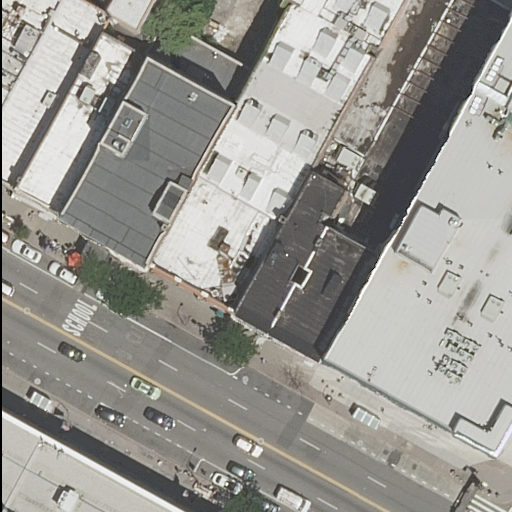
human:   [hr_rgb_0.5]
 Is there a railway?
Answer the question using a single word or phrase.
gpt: no

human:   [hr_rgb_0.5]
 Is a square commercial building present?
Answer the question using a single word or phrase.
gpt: no

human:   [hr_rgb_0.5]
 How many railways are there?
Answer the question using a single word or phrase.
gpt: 0

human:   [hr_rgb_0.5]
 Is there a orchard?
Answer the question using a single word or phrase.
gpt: no

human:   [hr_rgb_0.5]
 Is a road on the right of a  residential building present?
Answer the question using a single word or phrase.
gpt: yes

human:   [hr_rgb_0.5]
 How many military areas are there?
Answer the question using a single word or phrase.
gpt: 0

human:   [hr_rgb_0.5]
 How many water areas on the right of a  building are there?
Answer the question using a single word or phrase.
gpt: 0

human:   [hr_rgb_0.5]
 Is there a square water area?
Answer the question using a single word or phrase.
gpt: no

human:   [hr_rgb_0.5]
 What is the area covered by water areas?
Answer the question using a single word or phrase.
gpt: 0m2

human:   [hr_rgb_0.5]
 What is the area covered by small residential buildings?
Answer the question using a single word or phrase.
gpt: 36m2

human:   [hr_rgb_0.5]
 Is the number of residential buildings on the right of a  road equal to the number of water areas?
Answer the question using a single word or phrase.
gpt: no

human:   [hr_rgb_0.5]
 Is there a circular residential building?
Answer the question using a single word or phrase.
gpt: no

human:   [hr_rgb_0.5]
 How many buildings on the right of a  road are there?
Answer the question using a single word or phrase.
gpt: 7

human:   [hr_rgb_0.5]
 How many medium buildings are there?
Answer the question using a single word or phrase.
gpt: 7

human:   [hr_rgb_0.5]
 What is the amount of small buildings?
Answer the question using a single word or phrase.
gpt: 2

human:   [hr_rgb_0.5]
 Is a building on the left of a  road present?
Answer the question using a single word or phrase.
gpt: yes

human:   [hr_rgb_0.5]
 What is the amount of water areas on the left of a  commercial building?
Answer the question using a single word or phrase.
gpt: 0

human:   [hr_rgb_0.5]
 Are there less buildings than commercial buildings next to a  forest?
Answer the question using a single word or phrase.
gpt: no

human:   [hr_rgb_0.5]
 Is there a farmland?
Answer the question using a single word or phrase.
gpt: no

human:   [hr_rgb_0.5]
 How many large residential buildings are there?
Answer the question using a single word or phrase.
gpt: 3

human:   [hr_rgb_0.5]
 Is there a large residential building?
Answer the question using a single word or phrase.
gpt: yes

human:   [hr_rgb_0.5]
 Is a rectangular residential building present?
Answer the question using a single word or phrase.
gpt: yes

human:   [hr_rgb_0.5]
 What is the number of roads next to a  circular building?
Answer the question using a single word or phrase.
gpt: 0

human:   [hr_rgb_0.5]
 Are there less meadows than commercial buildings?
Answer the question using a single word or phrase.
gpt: no

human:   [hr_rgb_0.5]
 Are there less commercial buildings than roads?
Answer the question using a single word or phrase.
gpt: yes

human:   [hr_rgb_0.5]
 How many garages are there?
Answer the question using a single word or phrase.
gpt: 0

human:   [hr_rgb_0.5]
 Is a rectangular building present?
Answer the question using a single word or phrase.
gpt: yes

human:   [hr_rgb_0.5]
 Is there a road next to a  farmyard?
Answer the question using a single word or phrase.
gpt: no

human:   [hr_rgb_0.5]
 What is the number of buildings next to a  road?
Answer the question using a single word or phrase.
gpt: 12

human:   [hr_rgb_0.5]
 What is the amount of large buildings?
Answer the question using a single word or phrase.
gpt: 3

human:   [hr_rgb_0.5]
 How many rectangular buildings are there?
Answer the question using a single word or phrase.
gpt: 8

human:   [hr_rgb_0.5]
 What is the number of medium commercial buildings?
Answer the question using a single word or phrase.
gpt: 0

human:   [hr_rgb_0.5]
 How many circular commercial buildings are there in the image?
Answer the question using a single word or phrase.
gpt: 0

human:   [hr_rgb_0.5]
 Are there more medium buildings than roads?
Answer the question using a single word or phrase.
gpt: yes

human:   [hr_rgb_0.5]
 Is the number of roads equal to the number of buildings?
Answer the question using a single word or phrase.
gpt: no

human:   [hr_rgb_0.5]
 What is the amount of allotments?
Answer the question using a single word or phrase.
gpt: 0